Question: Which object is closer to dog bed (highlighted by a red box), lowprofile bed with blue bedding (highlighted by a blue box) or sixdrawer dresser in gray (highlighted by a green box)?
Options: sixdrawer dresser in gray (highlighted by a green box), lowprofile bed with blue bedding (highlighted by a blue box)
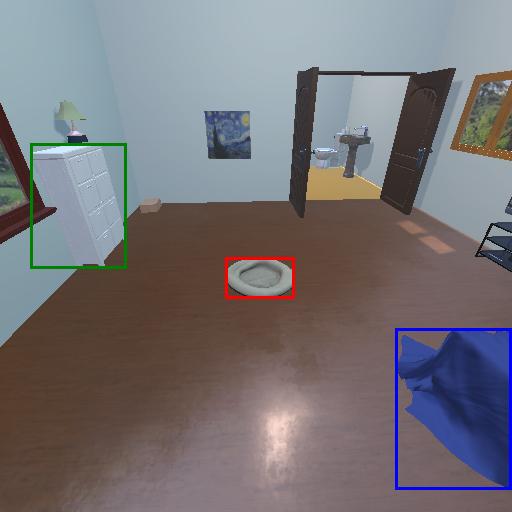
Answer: sixdrawer dresser in gray (highlighted by a green box)